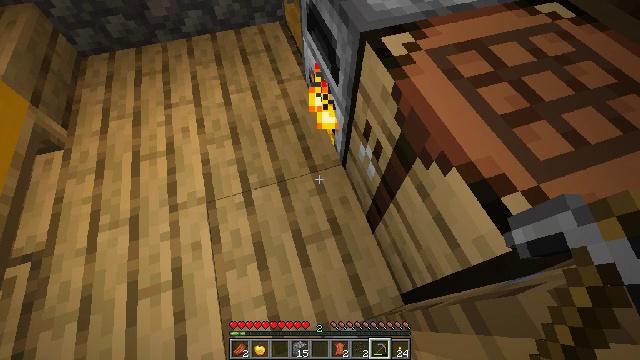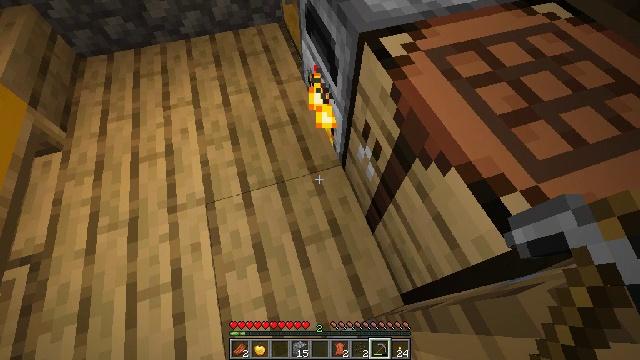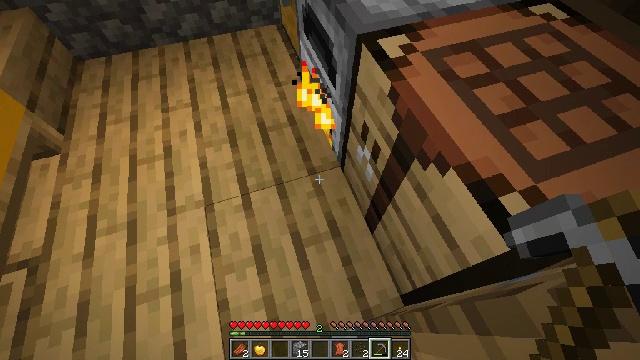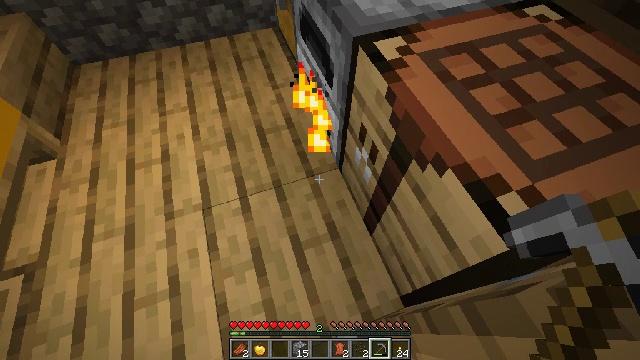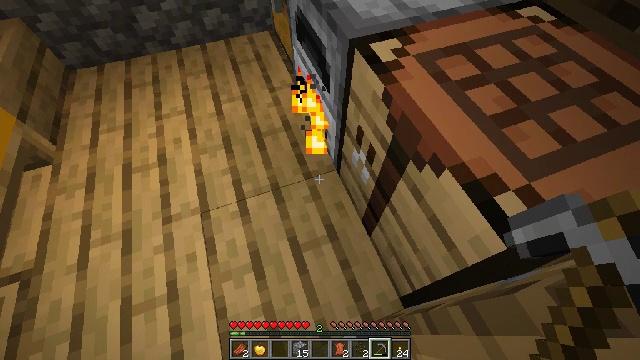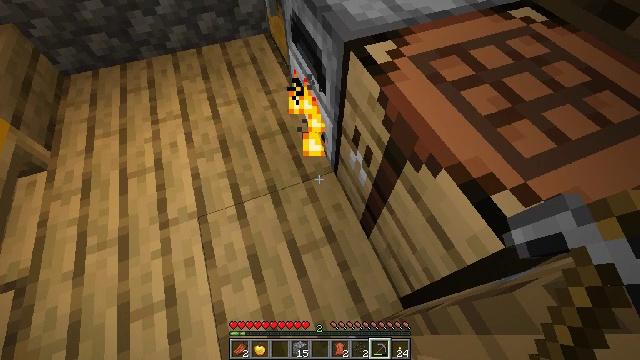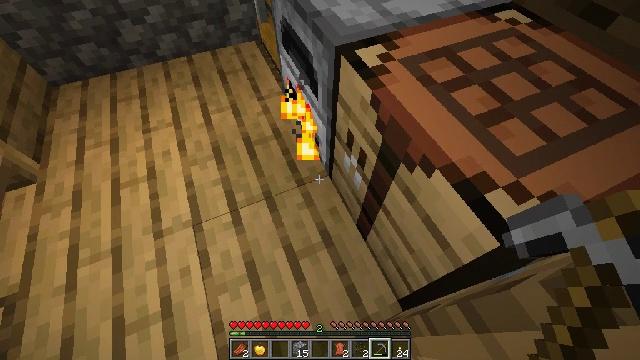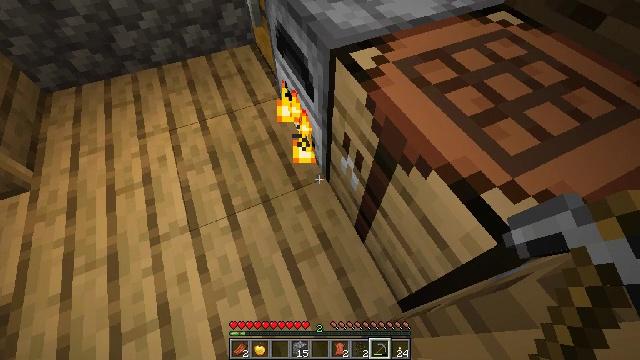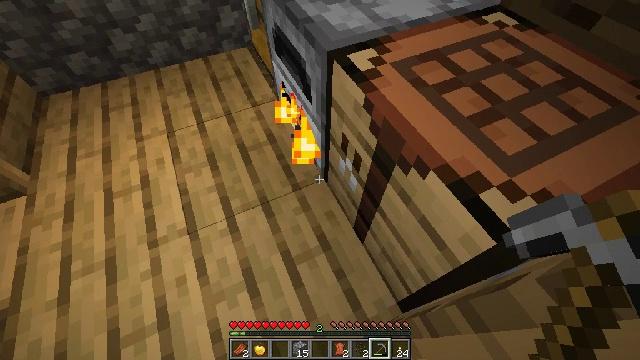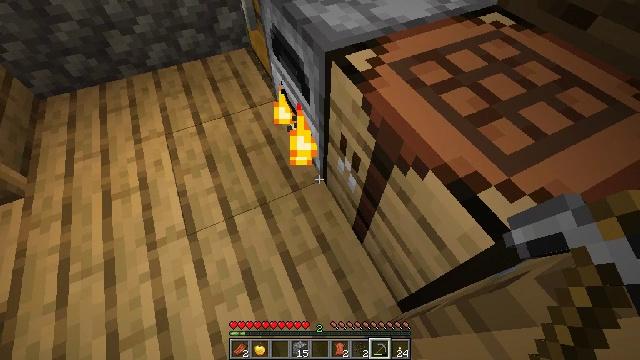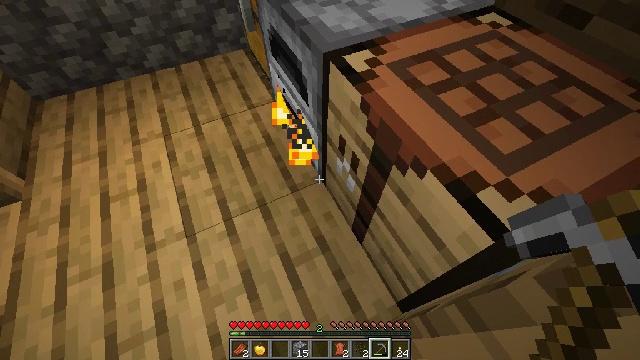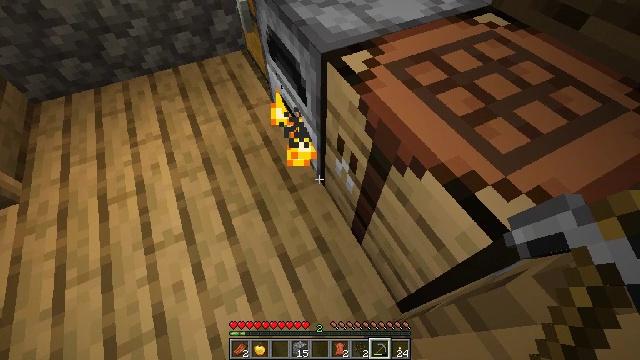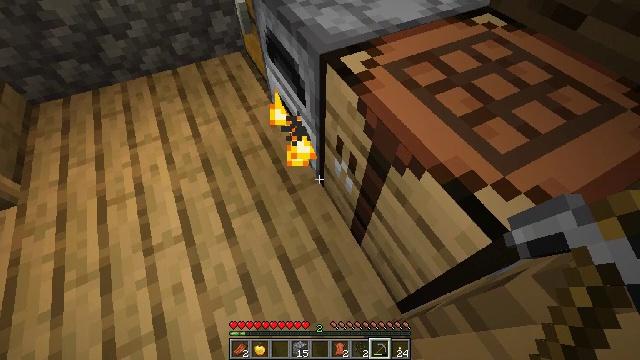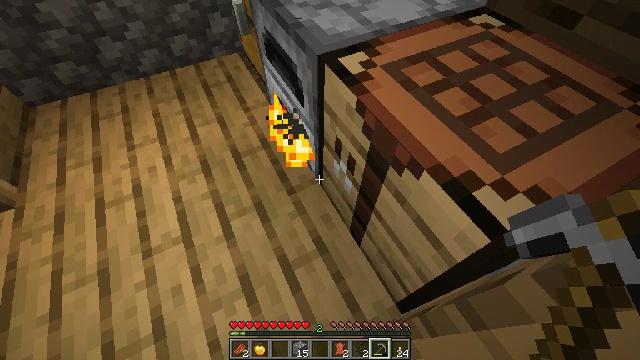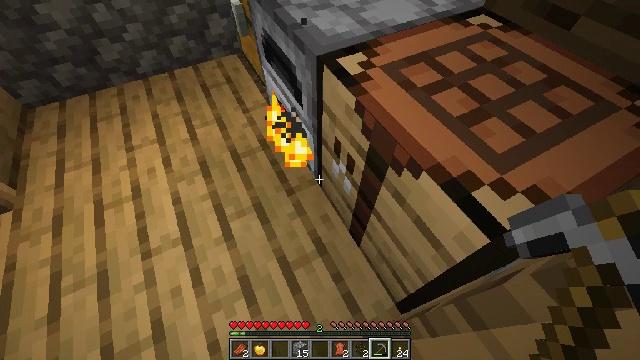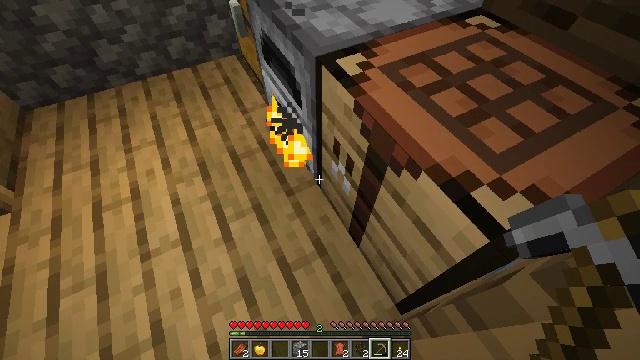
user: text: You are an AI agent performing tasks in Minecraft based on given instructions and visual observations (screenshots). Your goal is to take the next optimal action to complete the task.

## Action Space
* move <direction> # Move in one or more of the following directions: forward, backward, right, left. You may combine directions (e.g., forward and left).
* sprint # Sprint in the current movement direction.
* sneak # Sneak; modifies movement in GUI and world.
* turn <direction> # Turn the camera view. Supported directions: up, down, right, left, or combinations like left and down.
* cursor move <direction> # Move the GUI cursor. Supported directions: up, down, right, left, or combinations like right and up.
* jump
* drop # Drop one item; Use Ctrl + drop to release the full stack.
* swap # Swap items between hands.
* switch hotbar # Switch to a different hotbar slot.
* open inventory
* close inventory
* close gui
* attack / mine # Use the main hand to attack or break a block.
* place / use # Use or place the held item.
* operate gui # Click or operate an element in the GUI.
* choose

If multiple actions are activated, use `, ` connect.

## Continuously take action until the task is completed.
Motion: motion action
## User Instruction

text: Collect oak stairs from a structure.
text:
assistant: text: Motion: no_op
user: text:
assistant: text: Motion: no_op
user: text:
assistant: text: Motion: no_op
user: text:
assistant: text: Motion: no_op
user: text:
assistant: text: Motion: turn right
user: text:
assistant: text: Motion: turn right
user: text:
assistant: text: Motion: turn right
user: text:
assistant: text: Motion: no_op
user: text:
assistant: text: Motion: no_op
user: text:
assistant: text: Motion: no_op
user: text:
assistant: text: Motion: no_op
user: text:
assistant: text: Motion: no_op
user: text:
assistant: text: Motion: no_op
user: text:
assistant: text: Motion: no_op
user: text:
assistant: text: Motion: no_op
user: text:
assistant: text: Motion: no_op
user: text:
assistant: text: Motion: no_op
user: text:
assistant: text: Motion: no_op
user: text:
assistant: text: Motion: no_op
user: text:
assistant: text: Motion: no_op
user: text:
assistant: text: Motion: no_op
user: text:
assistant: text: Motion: no_op
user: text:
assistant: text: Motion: no_op
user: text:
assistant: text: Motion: no_op
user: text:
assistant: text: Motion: no_op
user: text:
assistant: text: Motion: no_op
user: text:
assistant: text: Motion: no_op
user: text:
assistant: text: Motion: turn right
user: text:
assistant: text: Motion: turn right
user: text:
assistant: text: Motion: turn right